【题型】填空题　【知识点】解析几何　【难度】hard
足球是一项很受欢迎的体育运动。如图，某标准足球场的$B$底线宽$AB = 72$码，球门宽$EF = 8$码，球门位于底线的正中位置。在比赛过程中，攻方球员带球运动时，往往需要找到一点$P$，使得$\angle EPF$最大，这时候点$P$就是最佳射门位置。当攻方球员甲位于边线上的点$O$处（$OA = AB$，$OA \perp AB$）时，根据场上形势判断，有$\overrightarrow{OA}$、$\overrightarrow{OB}$两条进攻线路可供选择。若选择线路$\overrightarrow{OA}$，则甲带球$\underline{\quad\quad}$码时，$\triangle APO$到达最佳射门位置；若选择线路$\overrightarrow{OB}$，则甲带球$\underline{\quad\quad}$码时，到达最佳射门位置。

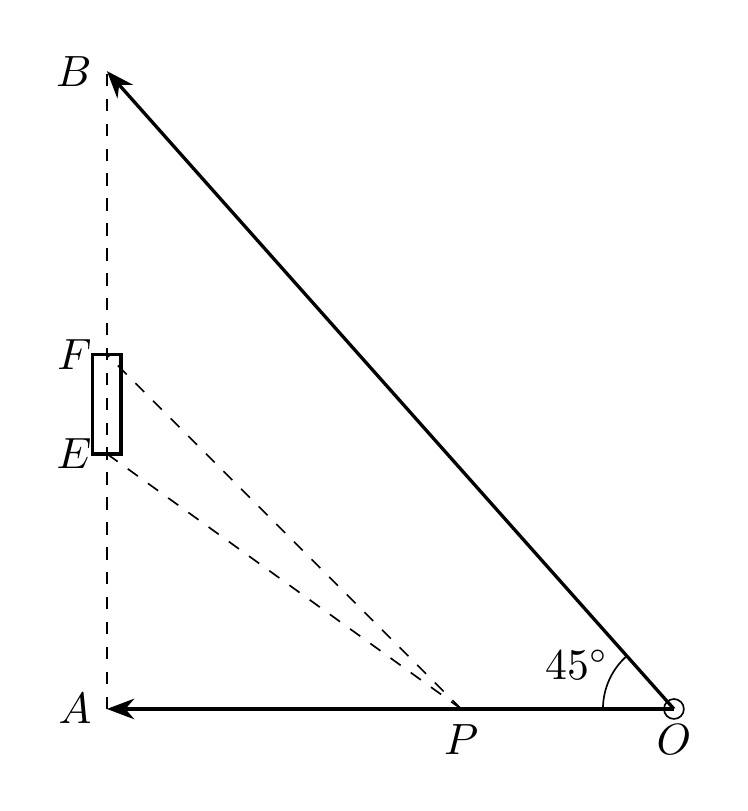
【解答】
【答案】$72 - 16\sqrt{5}$；$72\sqrt{2} - 16\sqrt{5}$

【分析】若选择线路$\overrightarrow{OA}$，设$AP = t$，利用两角差的正切公式可得出$\tan \angle EPF$关于$t$的表达式，利用基本不等式可求得$\tan \angle EPF$的值及$OP$的长；若选择线路$\overrightarrow{OB}$，以线段$EF$的中点$N$为坐标原点，$\overrightarrow{BA}$、$\overrightarrow{AP}$的方向分别为$x$、$y$轴的正方向建立平面直角坐标系，利用斜率公式、两角差的正切公式以及基本不等式可求得结果。

【解析】若选择线路$\overrightarrow{OA}$，设$AP = t$，其中$0 < t \leq 72$，$AE = 32$，$AF = 32 + 8 = 40$，

则$\tan \angle APE = \dfrac{AE}{AP} = \dfrac{32}{t}$，$\tan \angle APF = \dfrac{AF}{AP} = \dfrac{40}{t}$，

所以，$\tan \angle EPF = \tan(\angle APF - \angle APE) = \dfrac{\tan \angle APF - \tan \angle APE}{1 + \tan \angle APF \tan \angle APE}$
\[
= \dfrac{\dfrac{40}{t} - \dfrac{32}{t}}{1 + \dfrac{1280}{t^2}} = \dfrac{\dfrac{8}{t}}{1 + \dfrac{1280}{t^2}} = \dfrac{8}{t + \dfrac{1280}{t}} \leq \dfrac{8}{2\sqrt{t \cdot \dfrac{1280}{t}}} = \dfrac{\sqrt{5}}{20},
\]
当且仅当$t = \dfrac{1280}{t}$时，即当$t = 16\sqrt{5}$时，等号成立，此时$OP = OA - AP = 72 - 16\sqrt{5}$，

所以，若选择线路$\overrightarrow{OA}$，则甲带球$72 - 16\sqrt{5}$码时，$\triangle APO$到达最佳射门位置；

若选择线路$\overrightarrow{OB}$，以线段$EF$的中点$N$为坐标原点，$\overrightarrow{BA}$、$\overrightarrow{AP}$的方向分别为$x$、$y$轴的正方向建立如下图所示的平面直角坐标系，

则$B(-36,0)$、$O(36,72)$、$F(-4,0)$、$E(4,0)$，$k_{OB} = \dfrac{72}{36 + 36} = 1$，

直线$OB$的方程为$y = x + 36$，设点$P(x, x + 36)$，其中$-36 < x \leq 36$，

$\tan \angle AFP = k_{PF} = \dfrac{x + 36}{x + 4}$，$\tan \angle AEP = k_{PE} = \dfrac{x + 36}{x - 4}$，

所以，$\tan \angle EPF = \tan(\angle AEP - \angle AFP) = \dfrac{\tan \angle AEP - \tan \angle AFP}{1 + \tan \angle AEP \tan \angle AFP}$
\[
= \dfrac{\dfrac{x + 36}{x - 4} - \dfrac{x + 36}{x + 4}}{1 + \dfrac{x + 36}{x - 4} \cdot \dfrac{x + 36}{x + 4}} = \dfrac{\dfrac{8(x + 36)}{x^2 - 16}}{1 + \dfrac{(x + 36)^2}{x^2 - 16}} = \dfrac{8}{(x + 36) + \dfrac{x^2 - 16}{x + 36}},
\]
令$m = x + 36 \in (0,72]$，则$x = m - 36$，

所以，$x + 36 + \dfrac{x^2 - 16}{x + 36} = m + \dfrac{(m - 36)^2 - 16}{m} = 2m + \dfrac{1280}{m} - 72 \geq 2\sqrt{2m \cdot \dfrac{1280}{m}} - 72 = 32\sqrt{10} - 72$，

当且仅当$2m = \dfrac{1280}{m}$时，即当$m = 8\sqrt{10}$，即当$x = 8\sqrt{10} - 36$时，等号成立，

所以，$\tan \angle EPF = \dfrac{8}{2m + \dfrac{1280}{m} - 72} \leq \dfrac{8}{32\sqrt{10} - 72} = \dfrac{1}{4\sqrt{10} - 9}$，

当且仅当$x = 8\sqrt{10} - 36$时，等号成立，

此时，$|OP| = \sqrt{2} \cdot |36 - (8\sqrt{10} - 36)| = 72\sqrt{2} - 16\sqrt{5}$，

所以，若选择线路$\overrightarrow{OB}$，则甲带球$72\sqrt{2} - 16\sqrt{5}$码时，到达最佳射门位置。

故答案为：$72 - 16\sqrt{5}$；$72\sqrt{2} - 16\sqrt{5}$。

【点睛】易错点睛：利用基本不等式求最值时，要注意其必须满足的三个条件：

$^{\textcircled{1}}$ “一正二定三相等”“一正”就是各项必须为正数；

$^{\textcircled{2}}$ “二定”就是要求和的最小值，必须把构成和的二项之积转化成定值；要求积的最大值，则必须把构成积的因式的和转化成定值；

$^{\textcircled{3}}$ “三相等”是利用基本不等式求最值时，必须验证等号成立的条件，若不能取等号则这个定值就不是所求的最值，这也是最容易发生错误的地方。

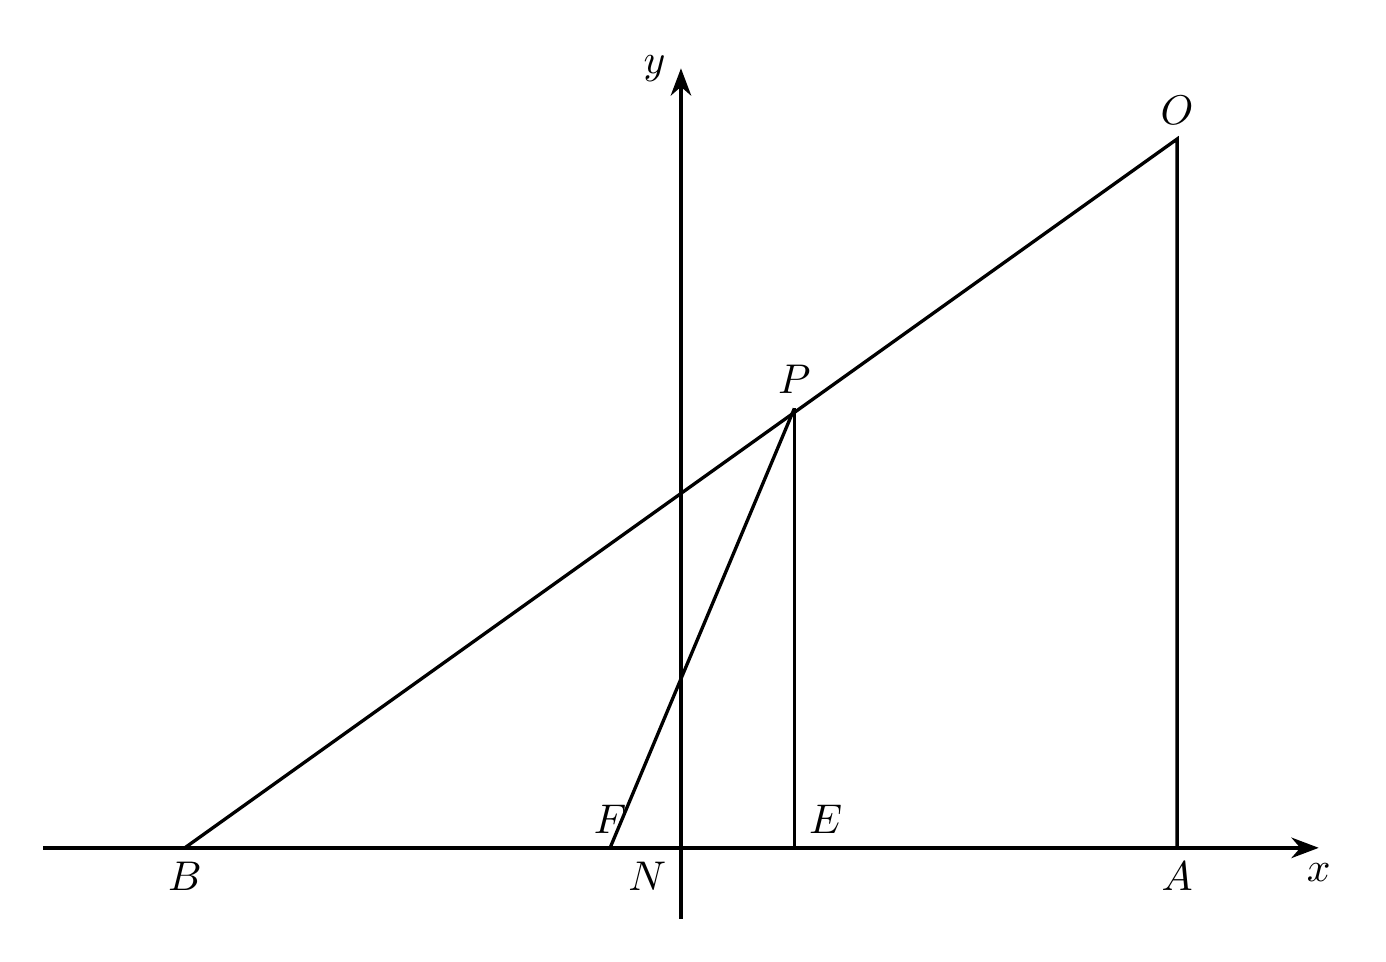